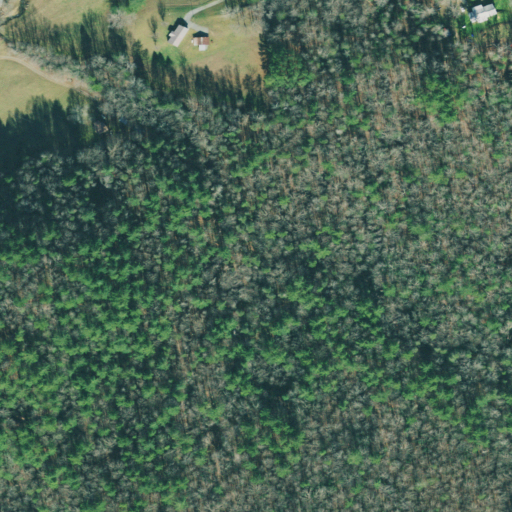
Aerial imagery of valley in Georgia named Horse Cove containing mixed forest, evergreen forest, deciduous forest, pasture, and open development